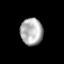
Tissue: prostate
Cell type: T cells
Senescence score: 0.8147
Nuclear area (px): 594
Mean DAPI intensity: 174.614